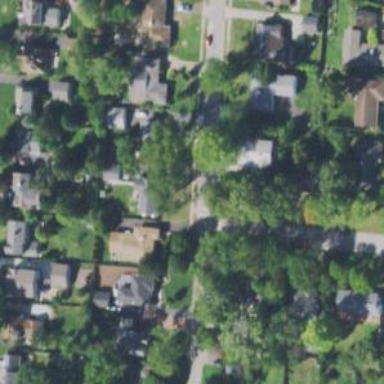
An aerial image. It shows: Residential driveway.